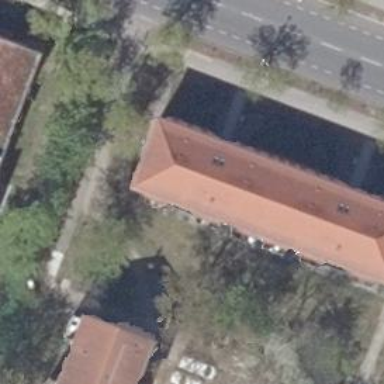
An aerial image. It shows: Hipped roof building with apartments. The roof is covered with red roof tiles.